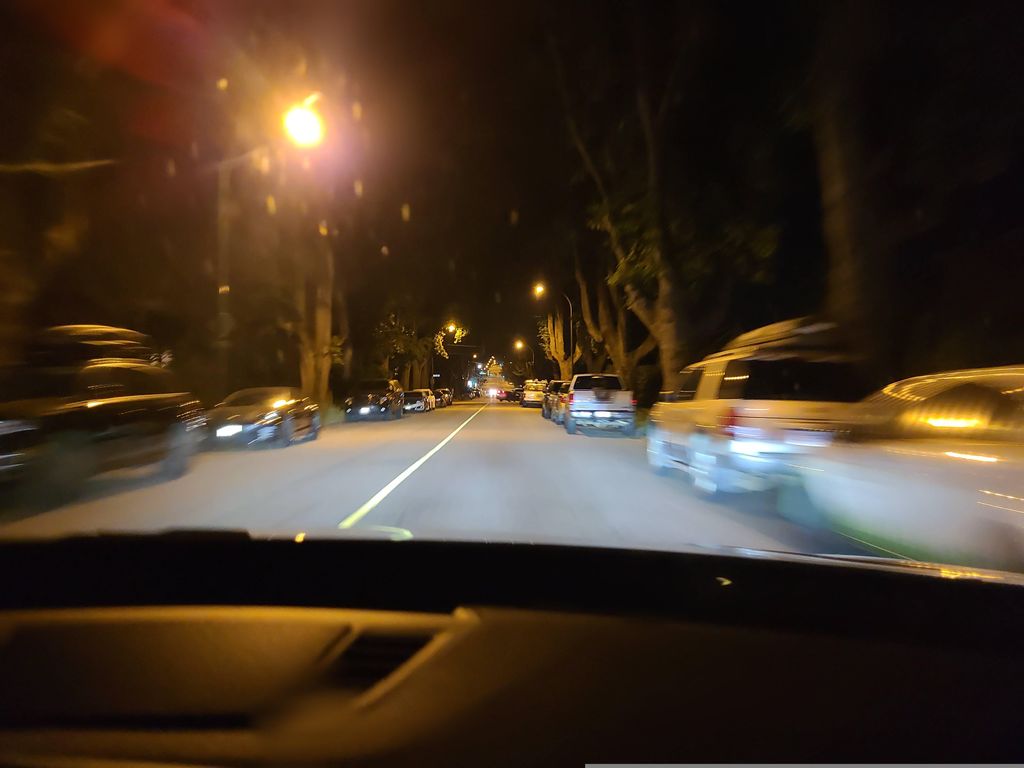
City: vancouver